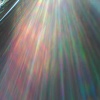
Label: sunburn